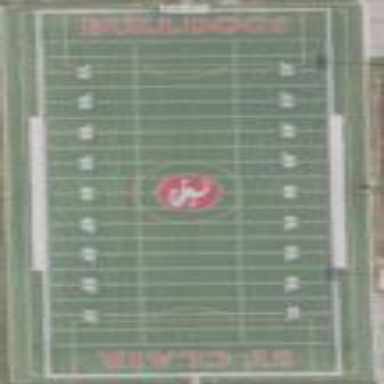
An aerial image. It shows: Pitch with artificial turf used for American football and soccer.